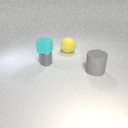
large gray rubber cylinder in front of small gray metal cylinder